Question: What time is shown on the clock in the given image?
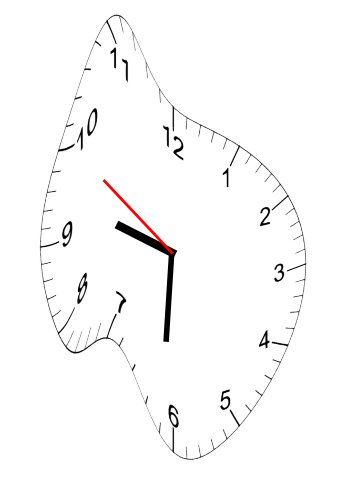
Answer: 09:30:50